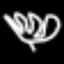
Label: leaf